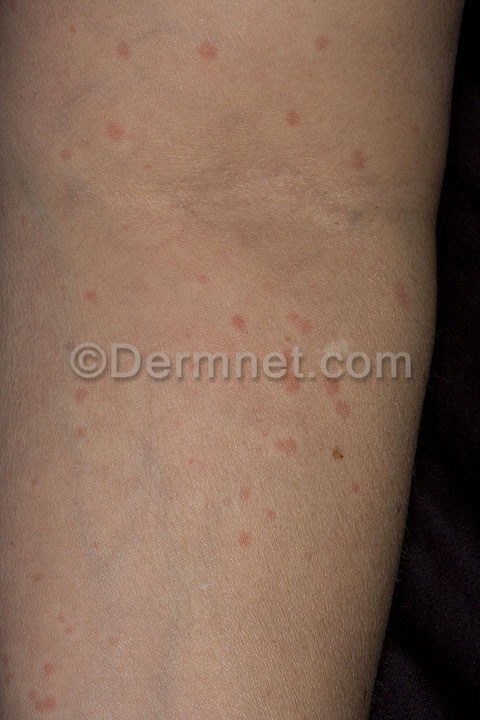
Disease: Urticaria Hives